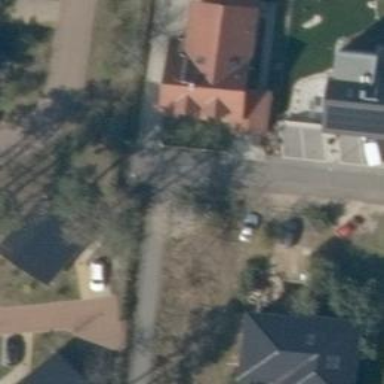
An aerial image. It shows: Residential road with asphalt surface.